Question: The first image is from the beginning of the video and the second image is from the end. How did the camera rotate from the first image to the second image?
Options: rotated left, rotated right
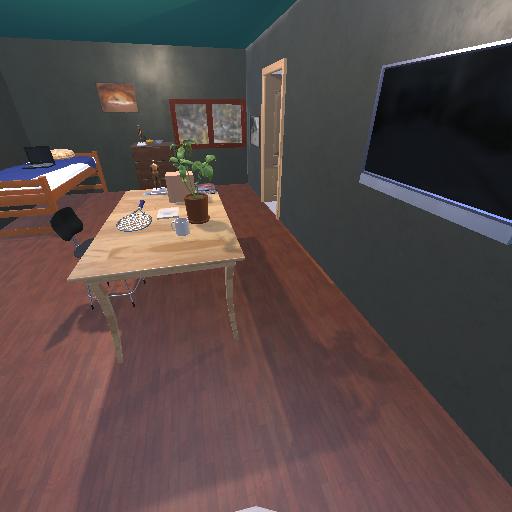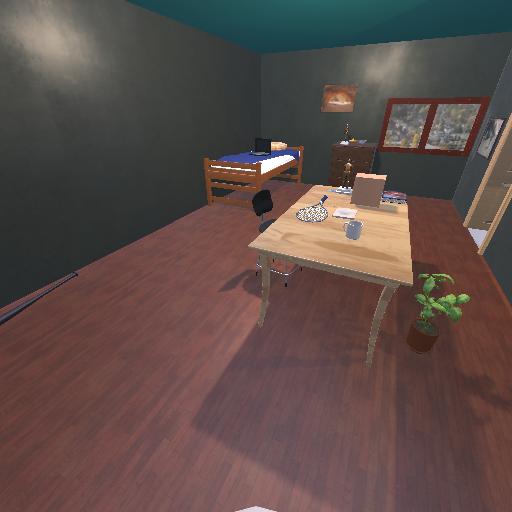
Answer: rotated left